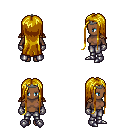
a pixel art fantasy rpg character, female body template, human, dark skin, leather shoulder armor, metal pants, blonde extra-long hairstyle, iron tiara, metal gloves, metal boots, four views (front, back, left, right), 2x2 character sprite sheet, small pixel art, hard edges, no anti-aliasing